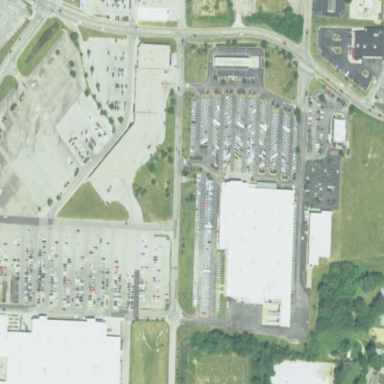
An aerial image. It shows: Retail area.